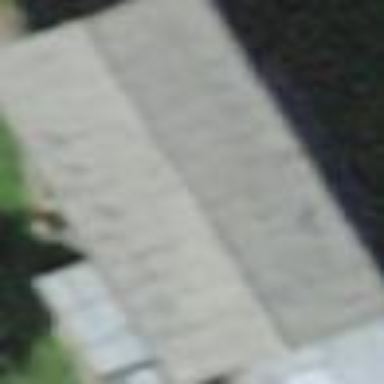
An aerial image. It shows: Barn.